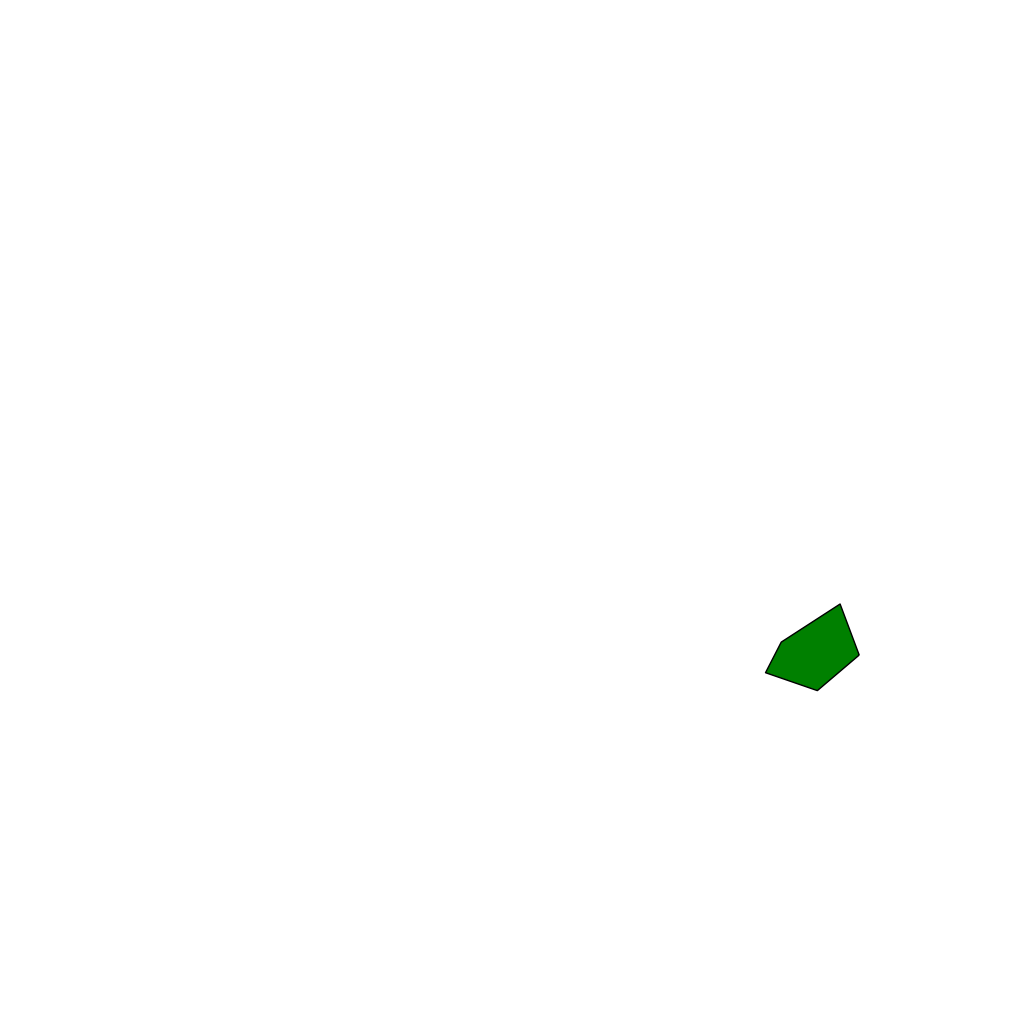
Tags: overhead vector_map, recreation, special, density_5, Park, 1.0 km²